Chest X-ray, AP view. Patient: 22 years old, sex M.
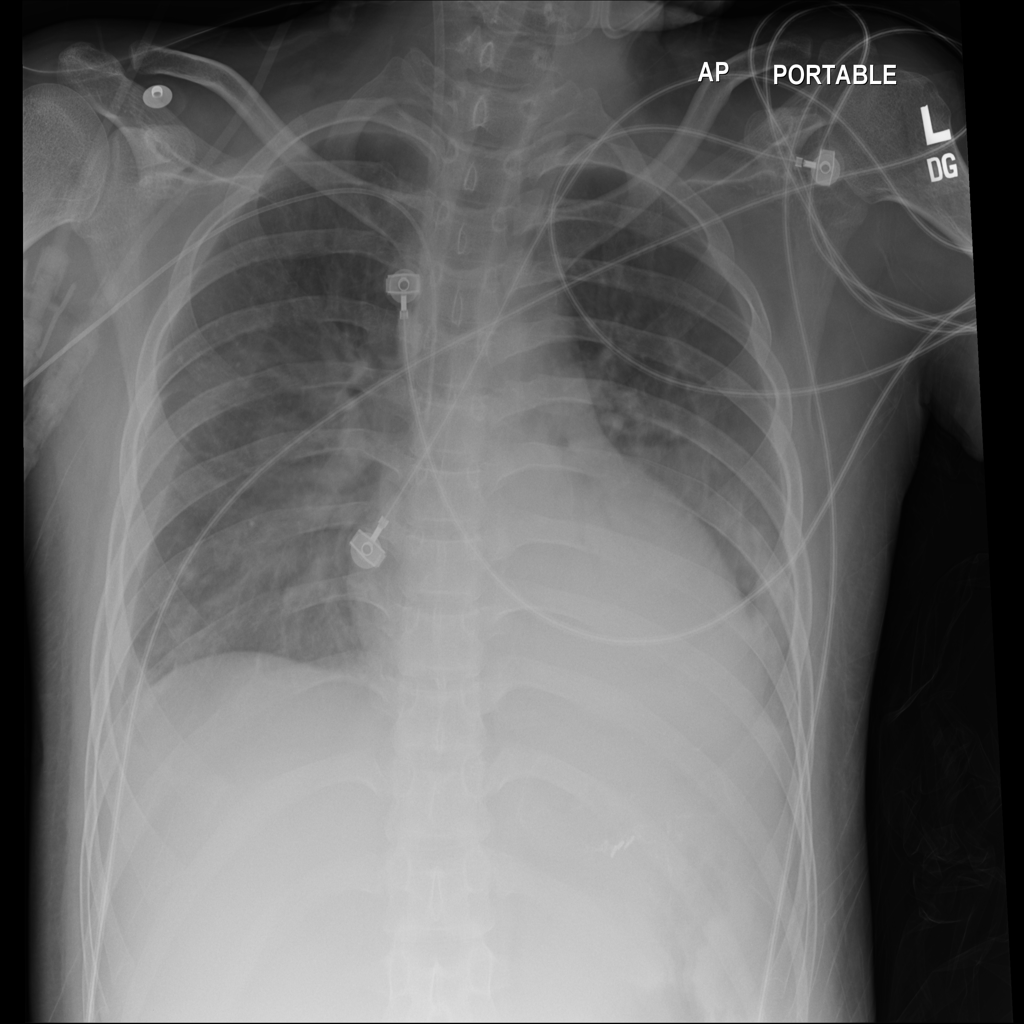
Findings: Atelectasis, Effusion